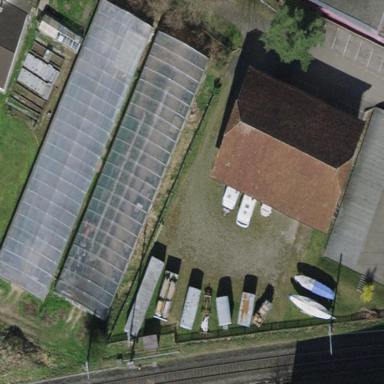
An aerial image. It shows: Greenhouse.